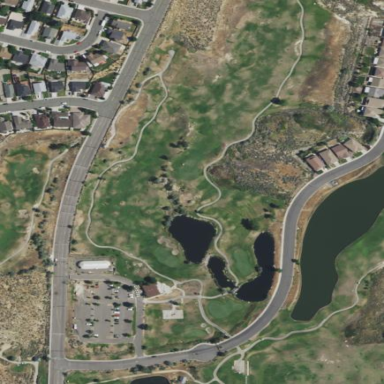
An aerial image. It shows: Area of rough grass used for golf.